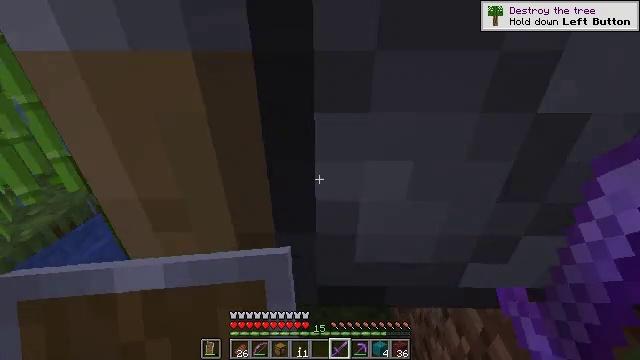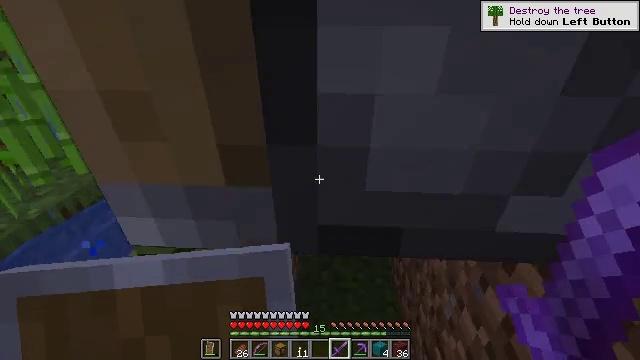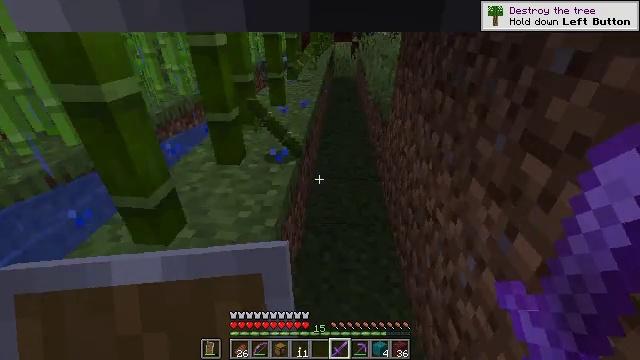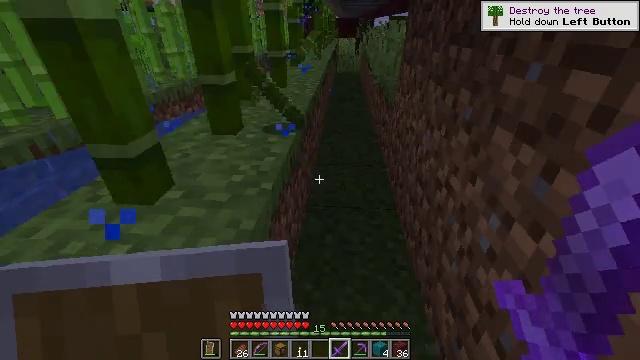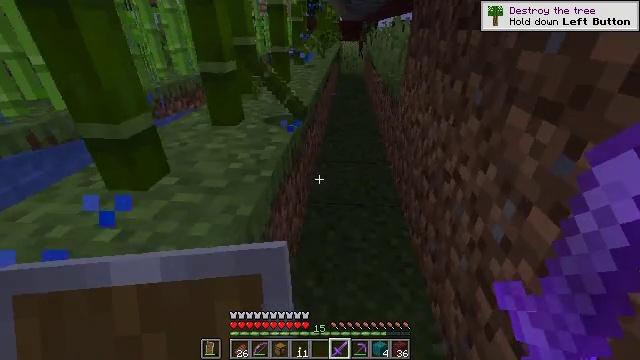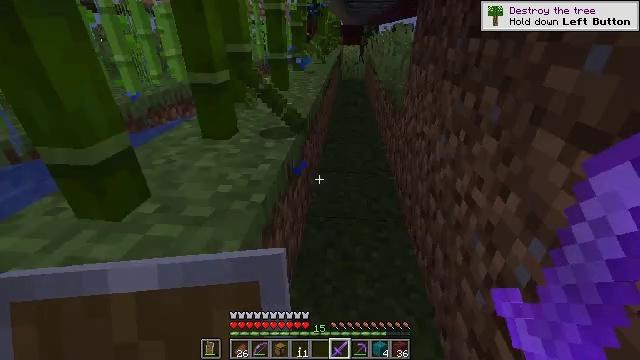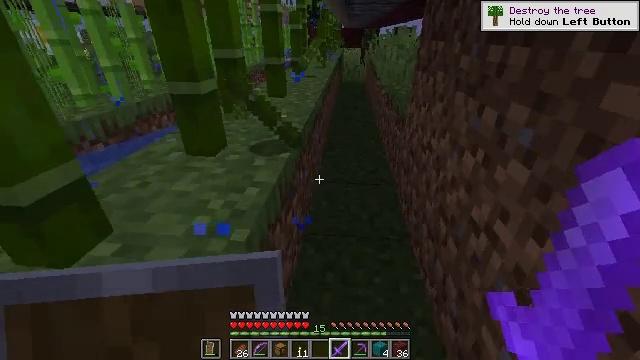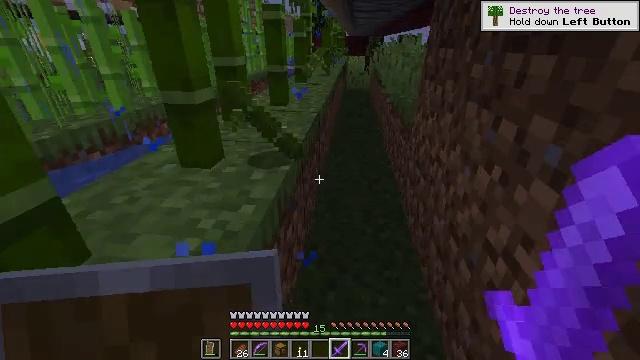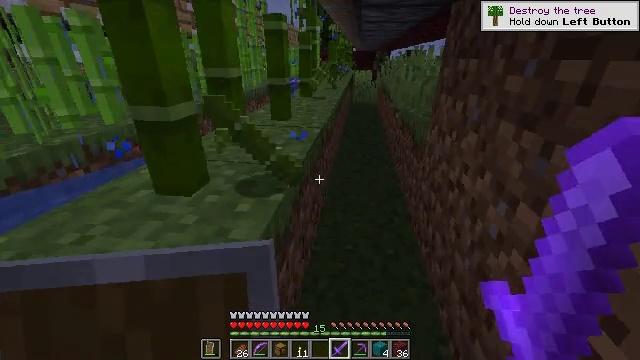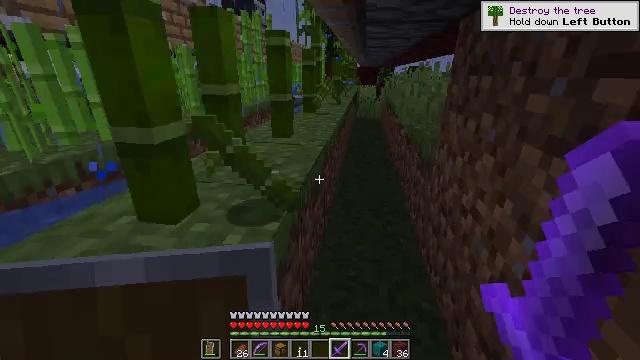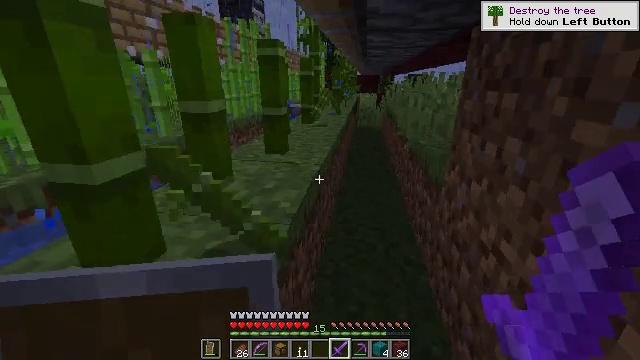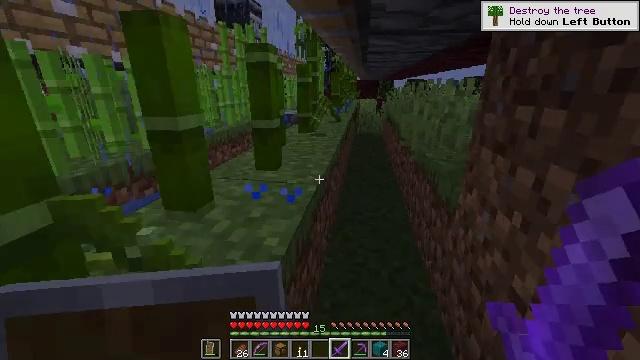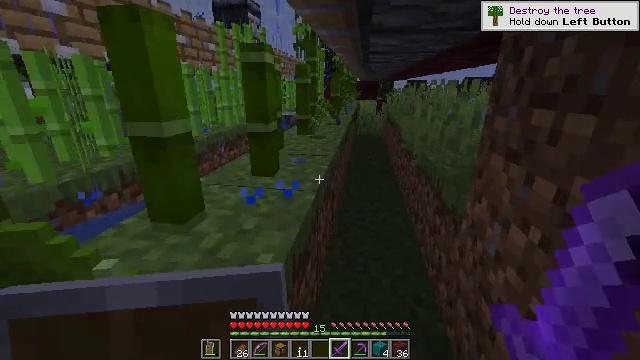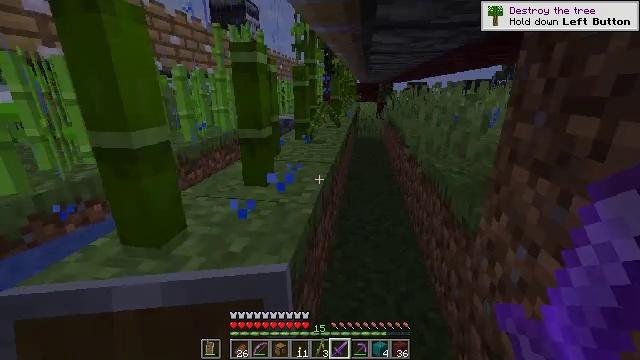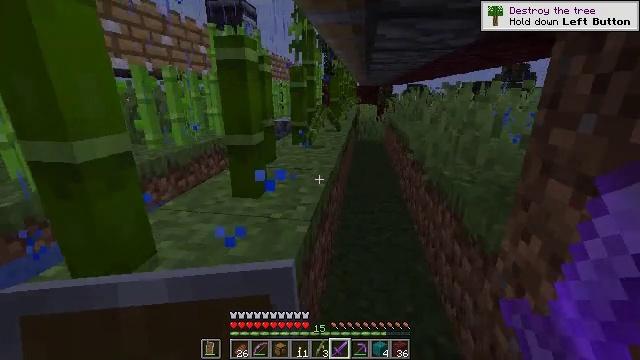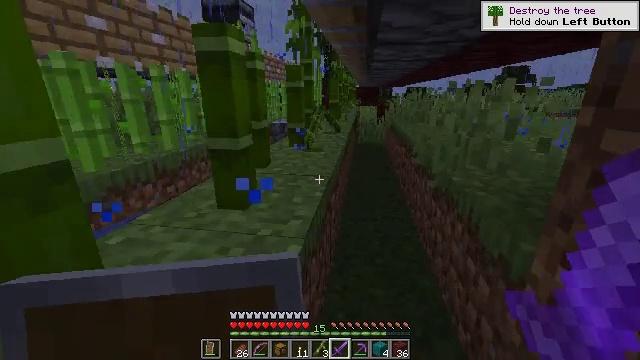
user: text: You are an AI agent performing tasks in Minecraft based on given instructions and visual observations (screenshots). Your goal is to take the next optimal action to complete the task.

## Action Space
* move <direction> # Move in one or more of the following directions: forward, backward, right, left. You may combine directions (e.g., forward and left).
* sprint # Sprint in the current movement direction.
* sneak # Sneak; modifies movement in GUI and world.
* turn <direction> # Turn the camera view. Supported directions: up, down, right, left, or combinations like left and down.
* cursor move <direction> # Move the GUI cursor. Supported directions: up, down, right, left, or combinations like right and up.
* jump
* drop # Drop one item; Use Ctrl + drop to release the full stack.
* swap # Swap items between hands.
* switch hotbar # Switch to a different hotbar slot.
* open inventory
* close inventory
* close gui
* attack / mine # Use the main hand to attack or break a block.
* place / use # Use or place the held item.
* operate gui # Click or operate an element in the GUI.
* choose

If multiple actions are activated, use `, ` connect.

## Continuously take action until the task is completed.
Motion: motion action
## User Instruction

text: Combine blaze powder and ender pearl to create an ender eye.
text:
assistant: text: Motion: move forward, turn left
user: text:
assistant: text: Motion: move forward
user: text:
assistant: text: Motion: move forward
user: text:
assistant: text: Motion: move forward
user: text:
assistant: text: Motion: move forward
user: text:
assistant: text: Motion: move forward
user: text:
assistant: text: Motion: move forward, turn up
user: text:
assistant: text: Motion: move forward, turn left and up
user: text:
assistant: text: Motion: move forward, turn left and up
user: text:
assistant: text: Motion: move forward, turn up
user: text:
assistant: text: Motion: move forward, turn up
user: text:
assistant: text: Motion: move forward
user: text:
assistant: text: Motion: move forward
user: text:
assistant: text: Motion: move forward
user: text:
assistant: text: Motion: move forward
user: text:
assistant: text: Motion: move forward
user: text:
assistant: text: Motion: move forward
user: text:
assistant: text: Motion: move forward
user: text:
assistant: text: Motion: move forward
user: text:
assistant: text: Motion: move forward
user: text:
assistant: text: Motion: move forward
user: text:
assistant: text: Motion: move forward, turn up
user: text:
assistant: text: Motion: move forward, turn left and up
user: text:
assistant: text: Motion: move forward
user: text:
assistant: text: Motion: move forward
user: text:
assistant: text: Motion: move forward
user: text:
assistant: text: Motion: move forward, turn left
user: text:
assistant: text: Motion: move forward, turn left and down
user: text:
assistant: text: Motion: move forward
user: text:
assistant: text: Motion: move forward